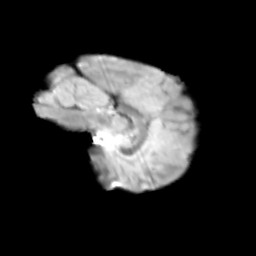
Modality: T2w
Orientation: sagittal
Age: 12
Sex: female
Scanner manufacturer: siemens
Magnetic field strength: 3 T
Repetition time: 3.8 s
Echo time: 0.07 s